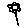
Label: flower